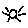
Label: sun